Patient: sex M, age 55
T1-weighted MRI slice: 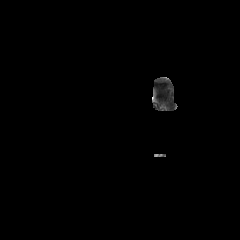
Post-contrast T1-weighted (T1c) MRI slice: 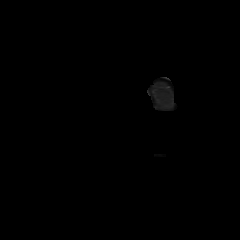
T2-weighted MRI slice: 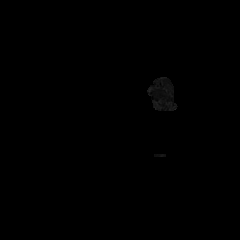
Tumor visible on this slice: no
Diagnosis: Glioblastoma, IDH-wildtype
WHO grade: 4